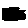
Label: circle